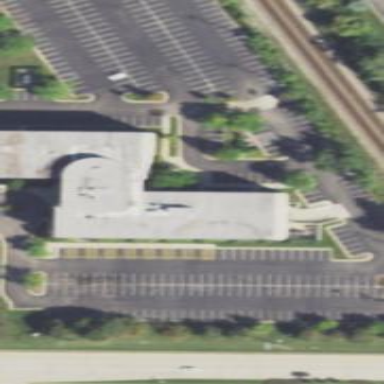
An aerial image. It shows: Office building.